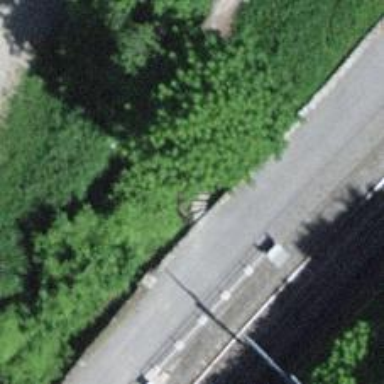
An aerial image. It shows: Set of steps on the road.